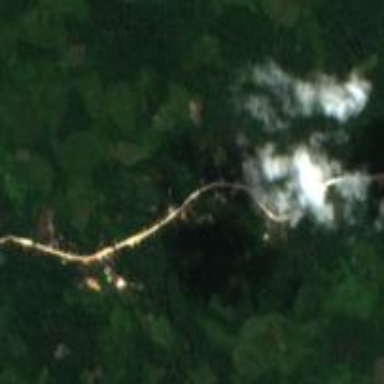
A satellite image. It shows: Trunk highway.